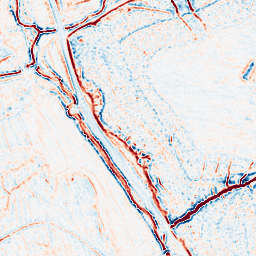
Category: multiscale
Decomposition family: log
Decomposition parameters: sigma: 1
Upsampling method: sinc_hamming
Upsampling parameters: scale: 4
kernel_size: 16
Upsampling scale: 4